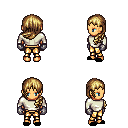
a pixel art fantasy rpg character, female body template, human, tanned skin, white long-sleeve shirt, gold greaves, blonde left-swept hairstyle, metal gloves, black slippers, four views (front, back, left, right), 2x2 character sprite sheet, small pixel art, hard edges, no anti-aliasing